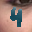
Label: 4